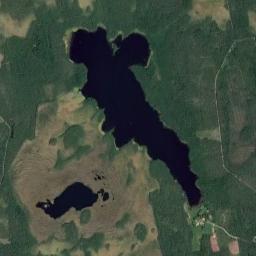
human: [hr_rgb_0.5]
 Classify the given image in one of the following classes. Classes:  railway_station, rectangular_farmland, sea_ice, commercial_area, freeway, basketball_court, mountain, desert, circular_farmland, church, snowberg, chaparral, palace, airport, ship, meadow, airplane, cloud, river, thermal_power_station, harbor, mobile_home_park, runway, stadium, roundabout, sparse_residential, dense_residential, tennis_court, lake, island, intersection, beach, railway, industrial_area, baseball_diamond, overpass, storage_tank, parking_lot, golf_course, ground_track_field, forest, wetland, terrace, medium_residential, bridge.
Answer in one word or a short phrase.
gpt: lake